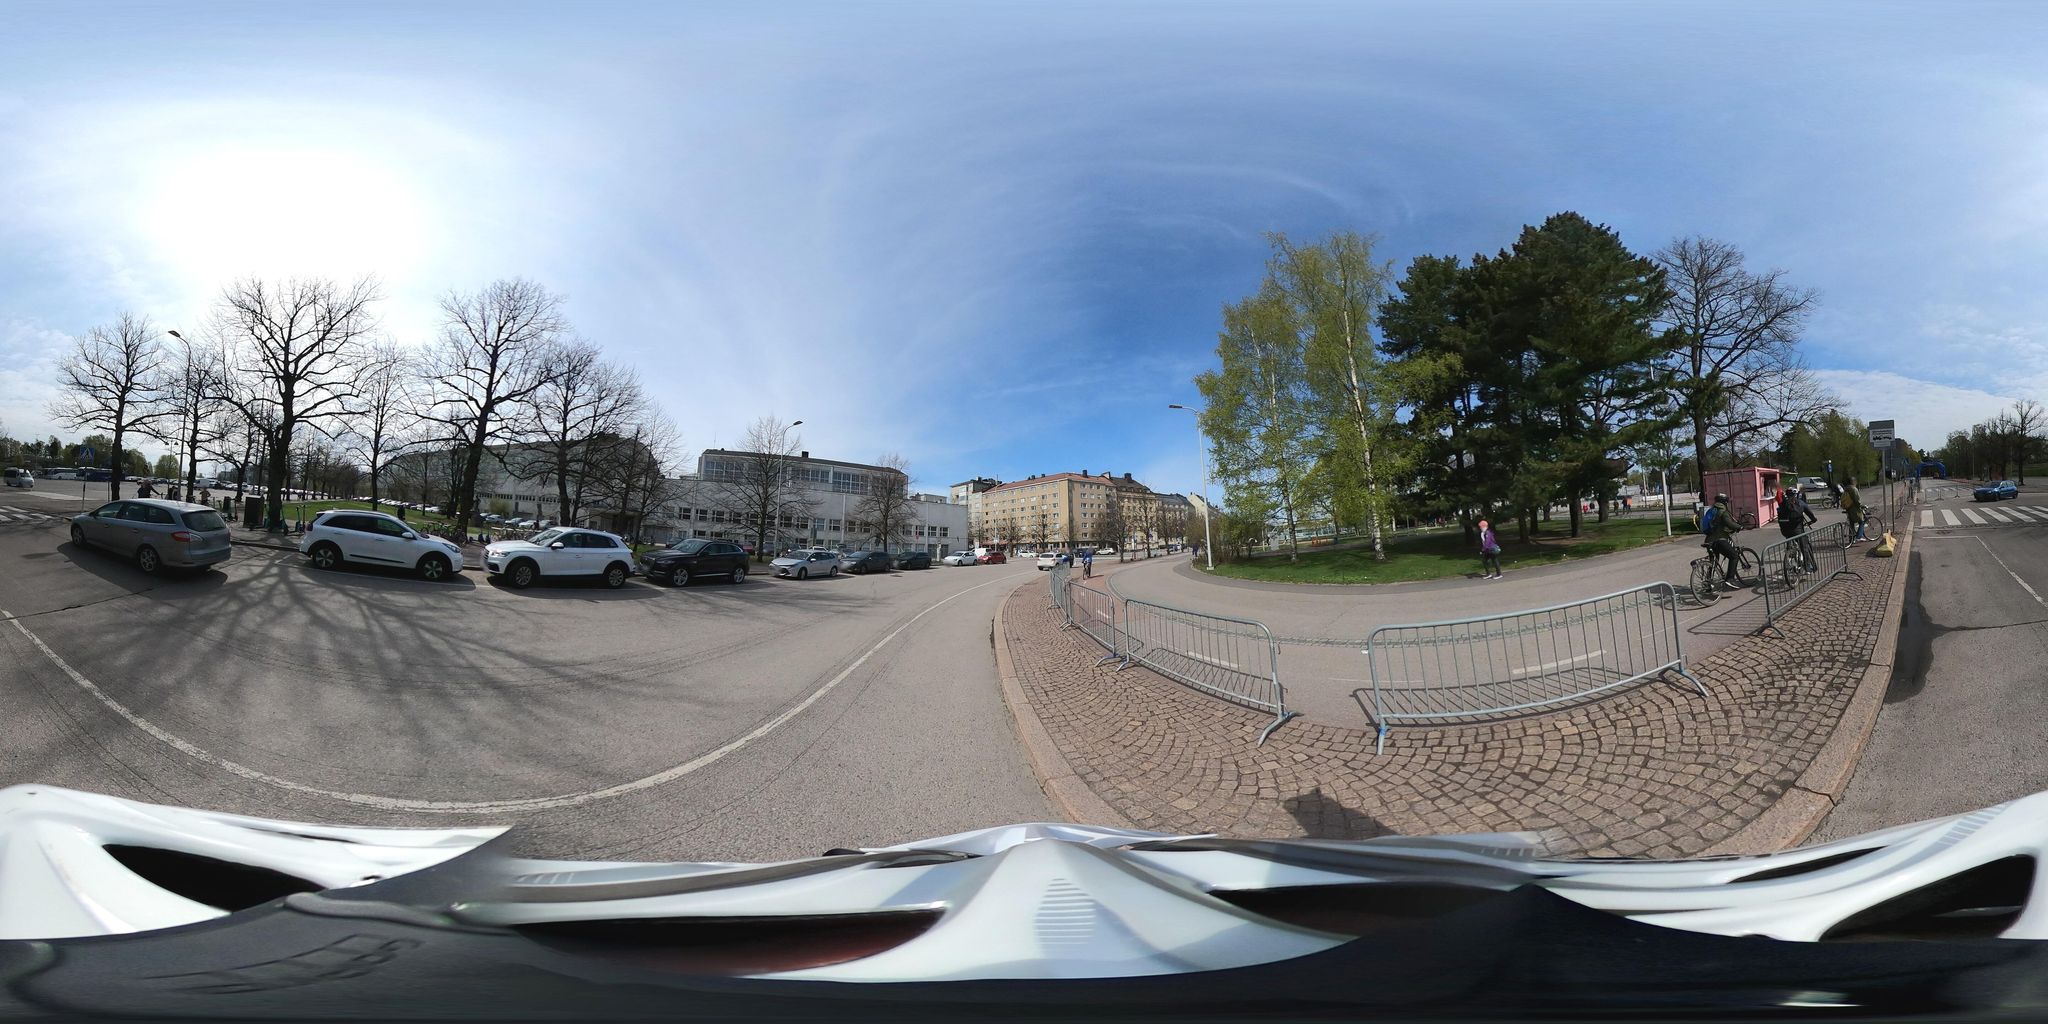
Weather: clear
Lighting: day
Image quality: good
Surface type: cycling surface
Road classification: unclassified, residential
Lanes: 3
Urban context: urban centre
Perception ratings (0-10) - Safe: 1.17, Lively: 4.71, Beautiful: 7.03, Boring: 1.5, Depressing: 0.62, Wealthy: 4.25